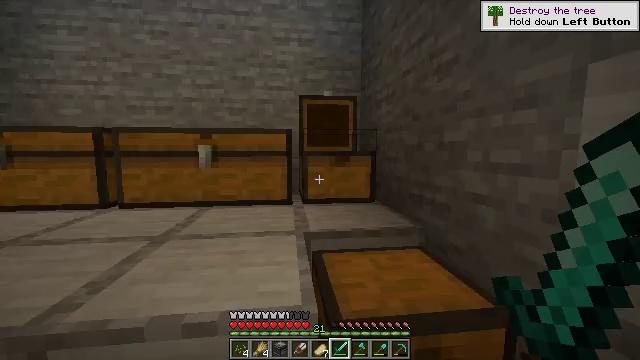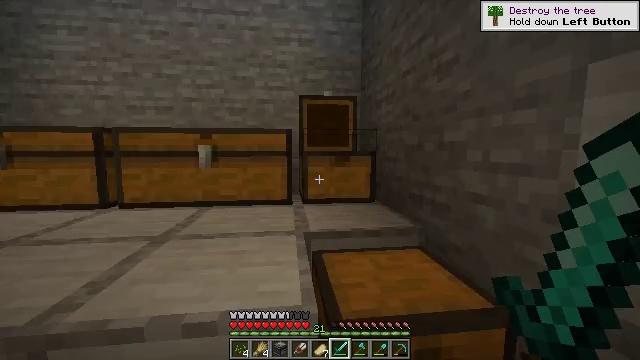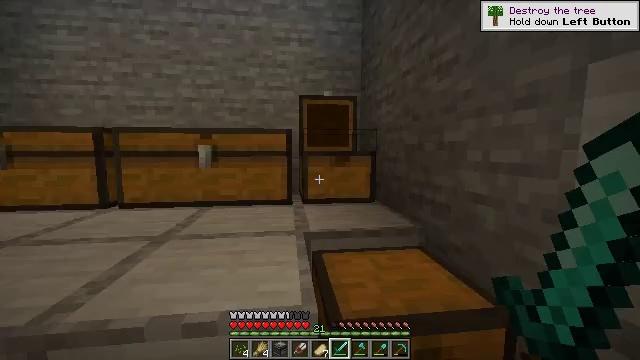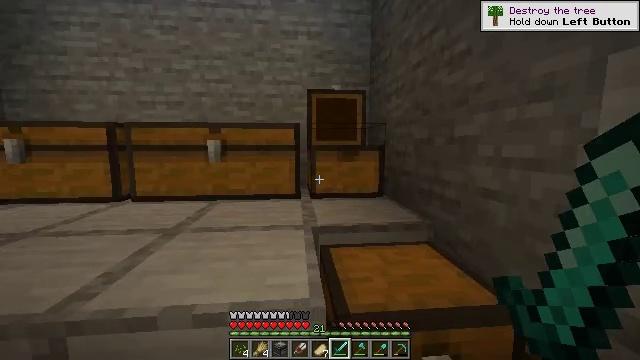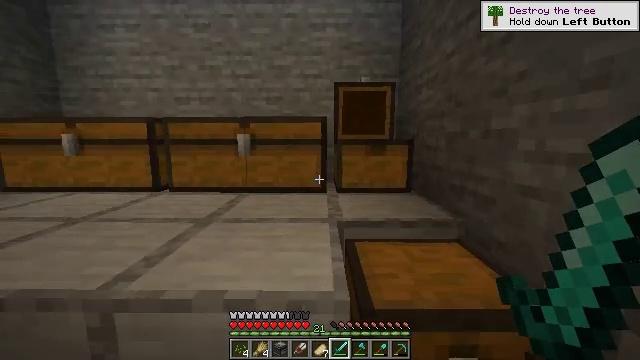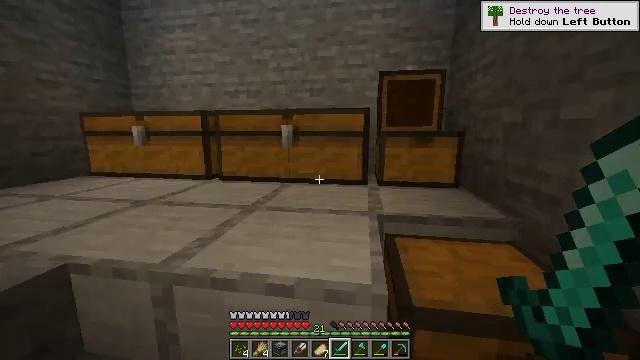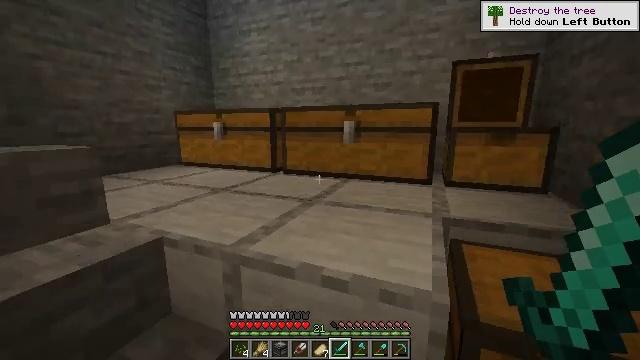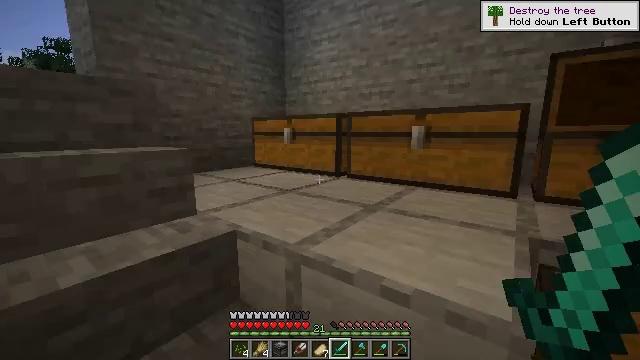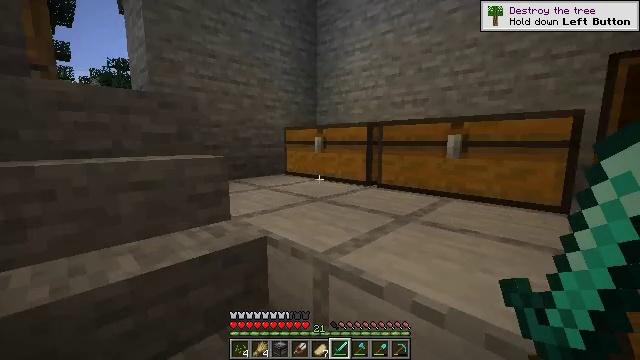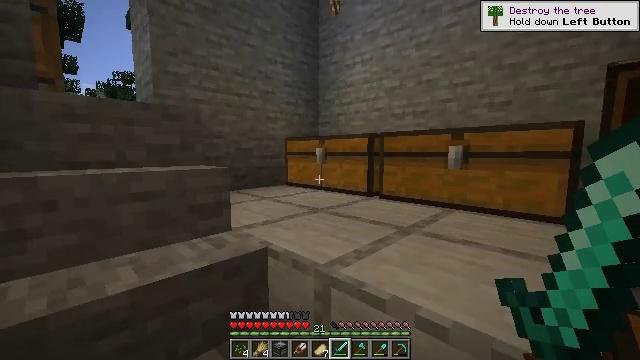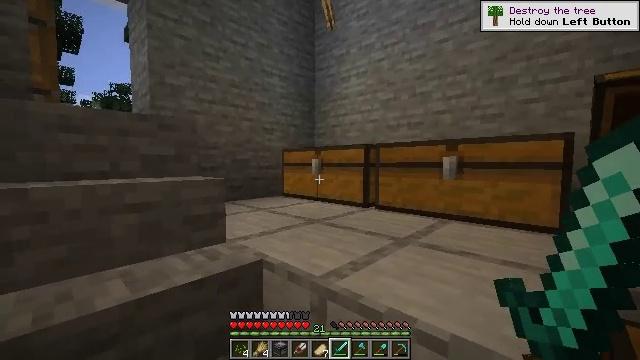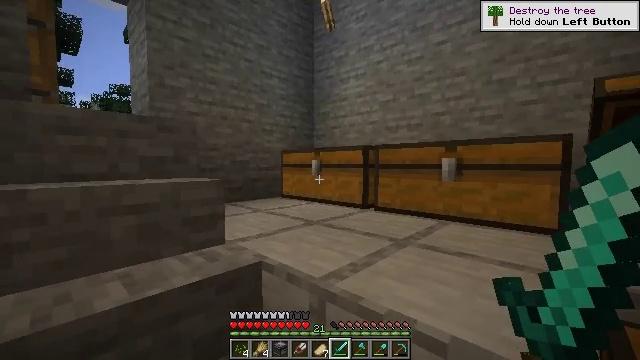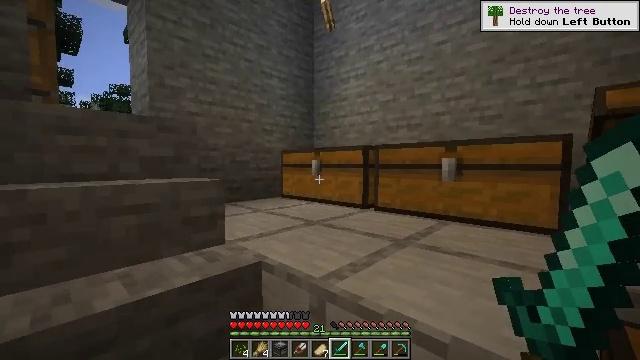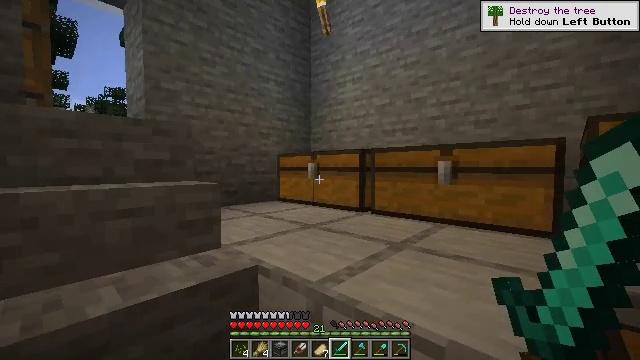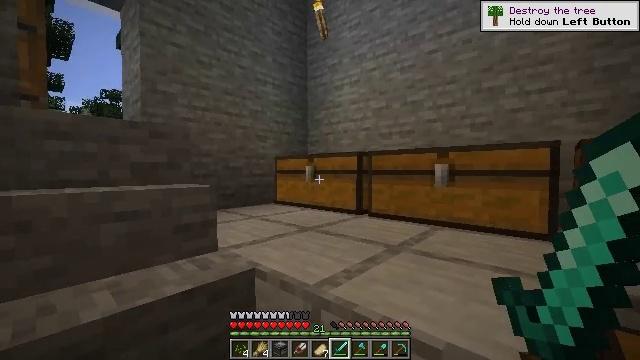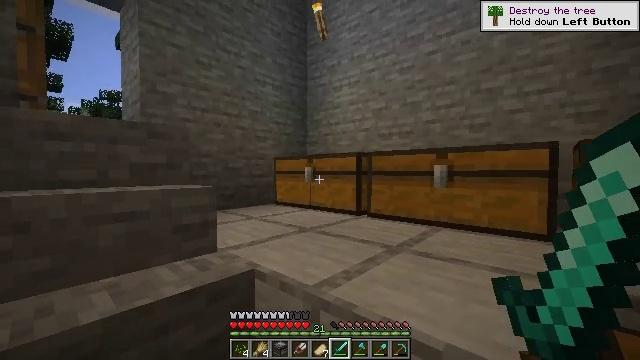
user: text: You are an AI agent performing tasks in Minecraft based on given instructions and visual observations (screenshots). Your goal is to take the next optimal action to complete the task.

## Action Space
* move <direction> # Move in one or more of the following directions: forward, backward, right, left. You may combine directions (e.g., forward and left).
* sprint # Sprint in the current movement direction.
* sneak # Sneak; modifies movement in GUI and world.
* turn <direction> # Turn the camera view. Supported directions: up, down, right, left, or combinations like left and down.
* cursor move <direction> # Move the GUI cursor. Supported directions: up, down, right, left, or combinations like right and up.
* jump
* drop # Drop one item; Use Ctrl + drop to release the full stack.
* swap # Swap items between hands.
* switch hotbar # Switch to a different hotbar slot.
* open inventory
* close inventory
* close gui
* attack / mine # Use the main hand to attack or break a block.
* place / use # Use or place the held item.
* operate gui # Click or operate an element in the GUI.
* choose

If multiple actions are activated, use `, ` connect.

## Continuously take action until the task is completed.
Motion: motion action
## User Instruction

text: craft item air
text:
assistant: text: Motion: no_op
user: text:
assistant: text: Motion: no_op
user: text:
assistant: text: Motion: turn left and down
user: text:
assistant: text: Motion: turn left and down
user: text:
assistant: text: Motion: turn left and down
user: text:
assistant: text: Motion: turn left
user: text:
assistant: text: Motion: turn left and up
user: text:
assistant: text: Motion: turn left and up
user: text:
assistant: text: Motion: turn up
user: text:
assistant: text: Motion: turn up
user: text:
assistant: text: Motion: no_op
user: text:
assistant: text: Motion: no_op
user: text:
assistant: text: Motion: no_op
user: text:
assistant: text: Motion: no_op
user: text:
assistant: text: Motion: no_op
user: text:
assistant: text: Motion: use / place
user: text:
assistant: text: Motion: use / place
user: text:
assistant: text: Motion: use / place
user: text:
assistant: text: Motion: use / place
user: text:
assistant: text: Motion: no_op
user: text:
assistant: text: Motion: no_op
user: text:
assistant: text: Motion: no_op
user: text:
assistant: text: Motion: no_op
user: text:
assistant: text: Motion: no_op
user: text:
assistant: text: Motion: no_op
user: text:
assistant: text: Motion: no_op
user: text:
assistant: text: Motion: no_op
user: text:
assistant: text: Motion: no_op
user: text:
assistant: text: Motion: no_op
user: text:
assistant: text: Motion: no_op